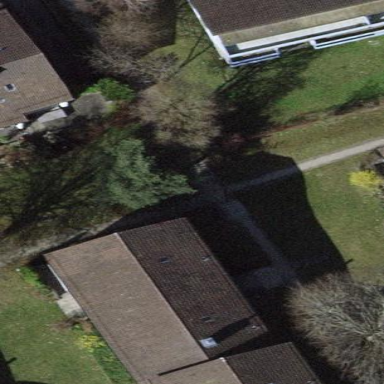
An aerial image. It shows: Building with pitched roof.